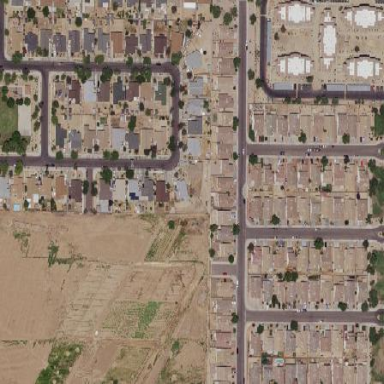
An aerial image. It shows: This residential area consists of single-family homes.